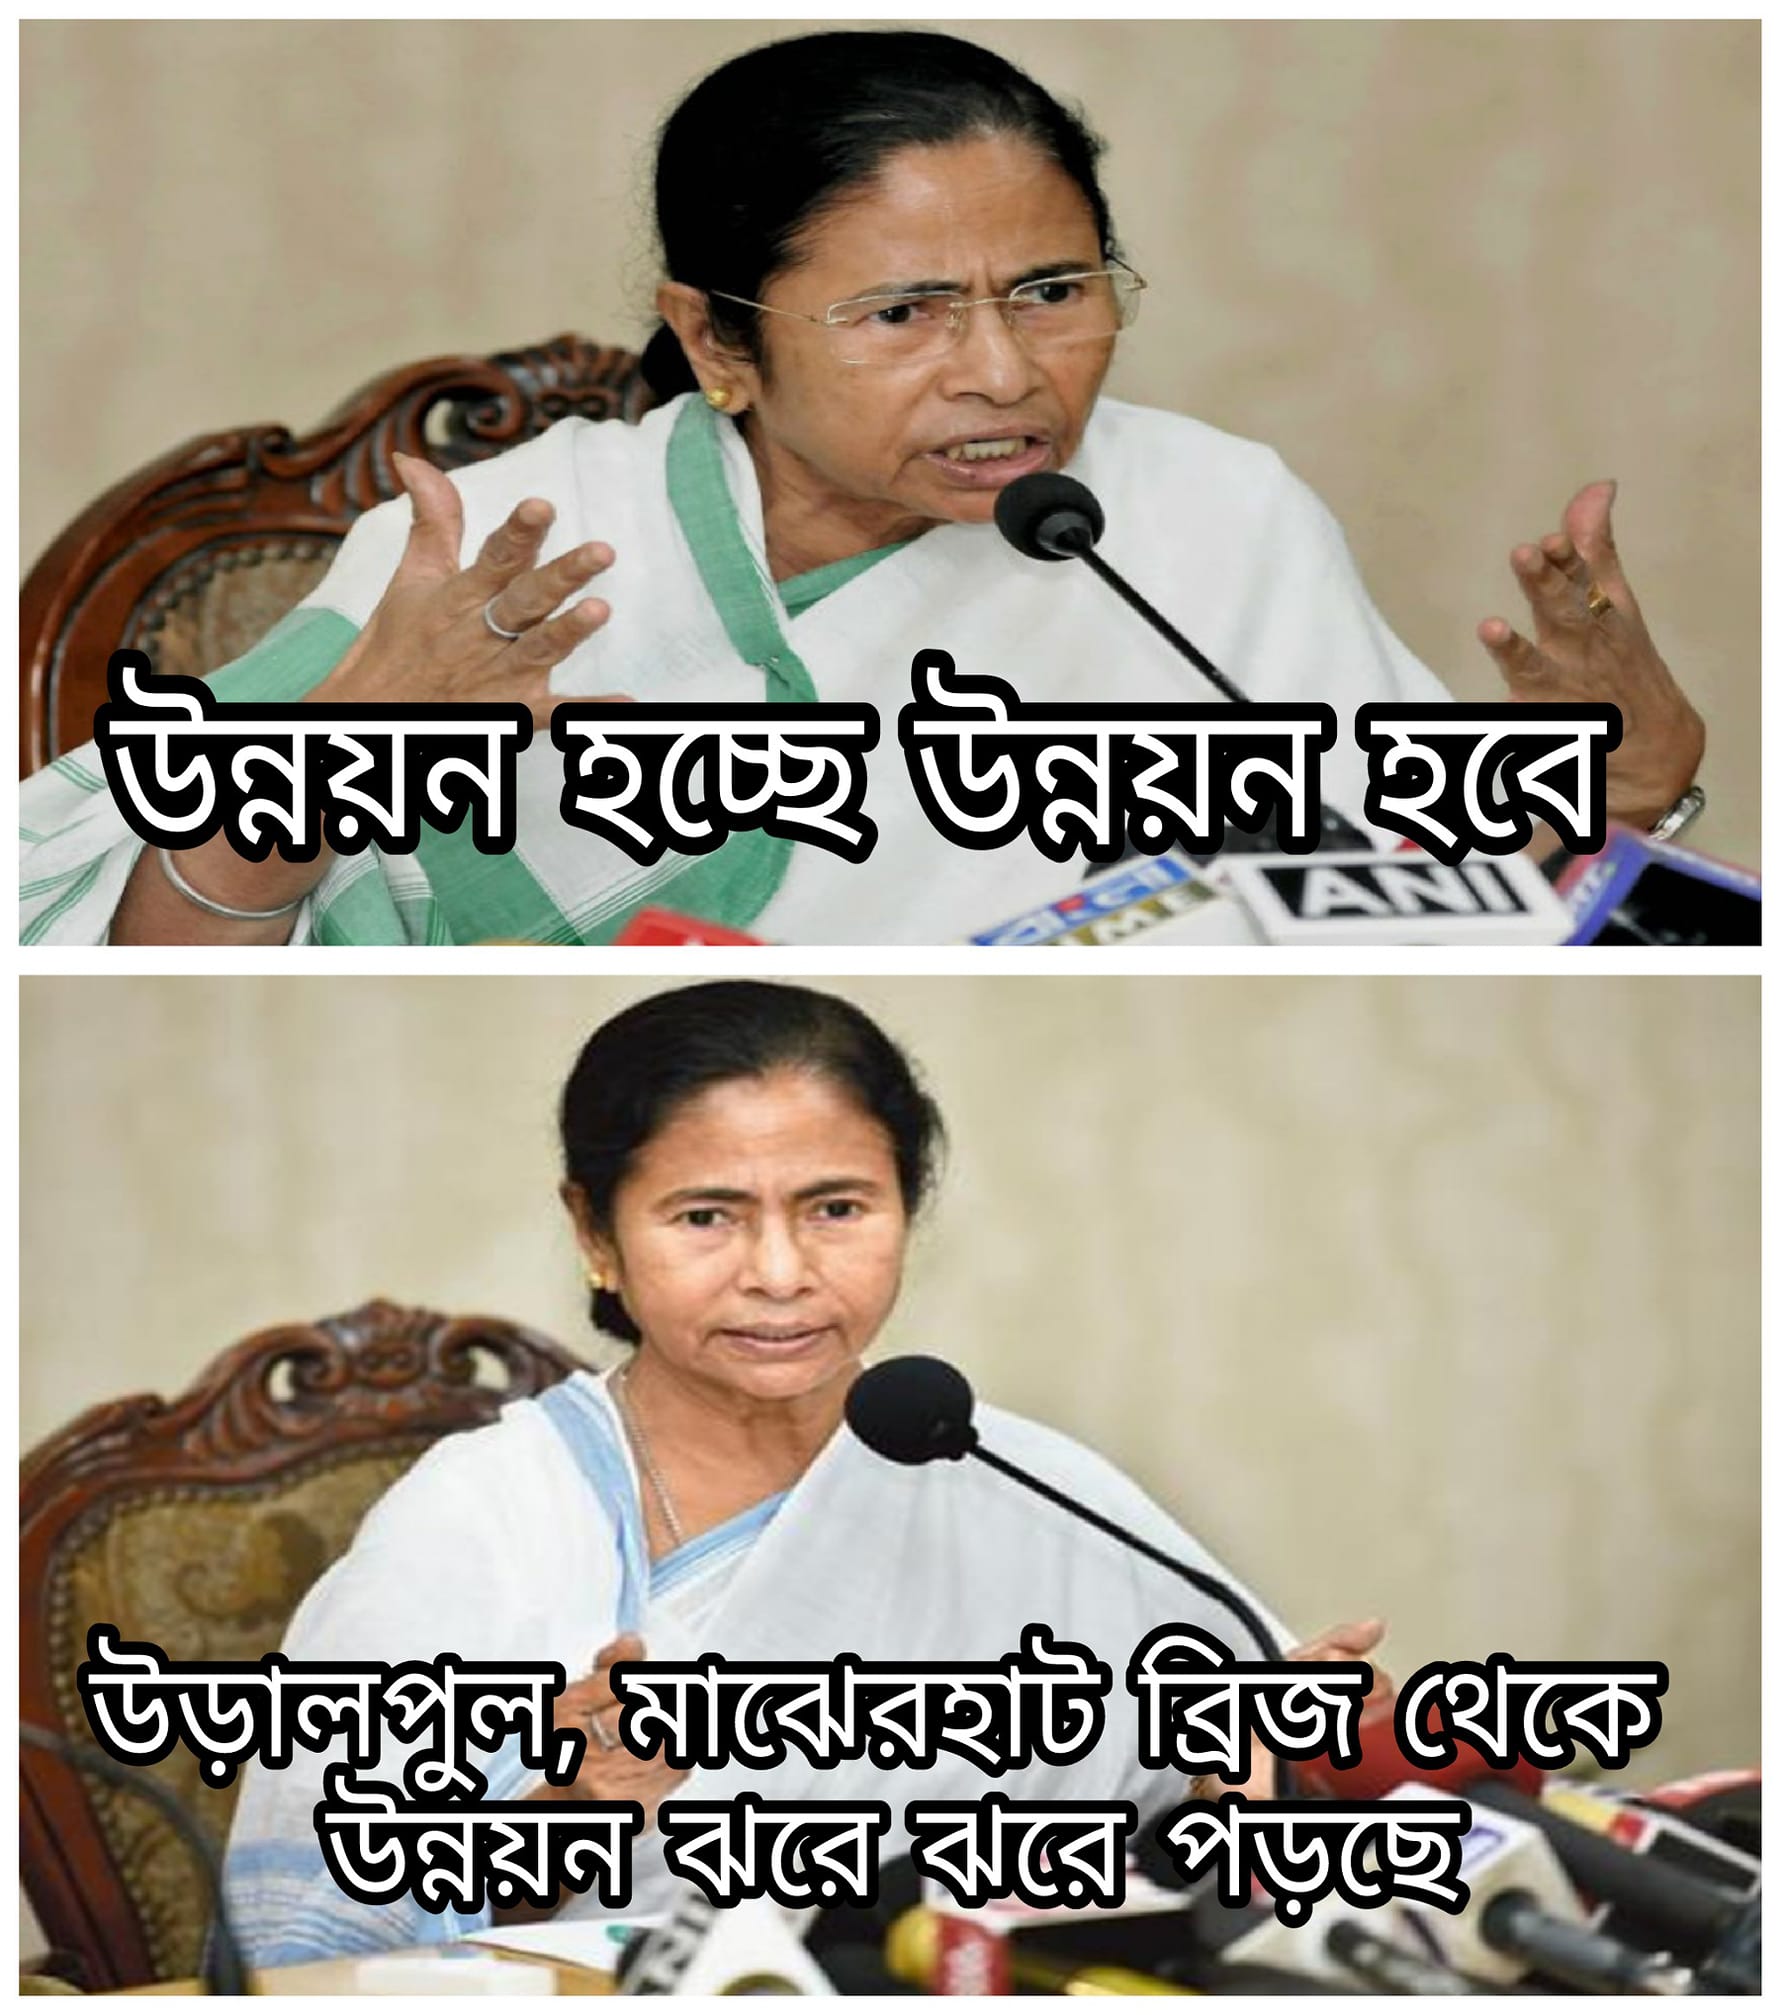
Text: উন্নয়ন হচ্ছে উন্নয়ন হবে উড়ালপুল, মাঝেরহাট ব্রিজ থেকে উন্নয়ন ঝরে ঝরে পড়ছে
Label: Hate
Hate category: Political
Targeted group: Organization